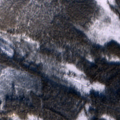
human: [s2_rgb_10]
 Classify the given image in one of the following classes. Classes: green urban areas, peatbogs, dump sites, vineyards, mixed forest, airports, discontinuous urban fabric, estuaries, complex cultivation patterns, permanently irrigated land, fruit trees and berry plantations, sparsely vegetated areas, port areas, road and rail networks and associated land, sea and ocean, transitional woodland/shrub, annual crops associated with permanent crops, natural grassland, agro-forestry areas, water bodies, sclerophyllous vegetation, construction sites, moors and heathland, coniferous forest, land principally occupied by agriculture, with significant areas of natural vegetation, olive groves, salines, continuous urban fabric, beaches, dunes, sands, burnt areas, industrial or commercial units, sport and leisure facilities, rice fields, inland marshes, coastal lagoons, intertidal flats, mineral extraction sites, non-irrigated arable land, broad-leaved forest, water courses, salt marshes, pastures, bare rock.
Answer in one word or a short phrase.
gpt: coniferous forest, mixed forest, transitional woodland/shrub